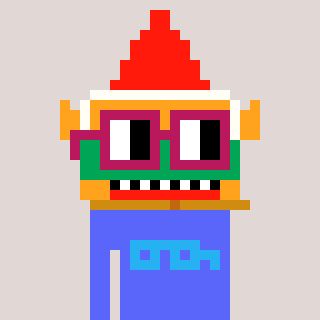
a pixel art character with square dark red glasses, a gnome-shaped head and a purple-colored body on a warm background